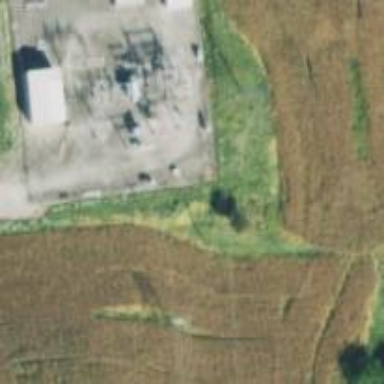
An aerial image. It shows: Distribution power substation secured by fence.